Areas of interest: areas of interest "Xinghua (Yudu County) Garment Co., Ltd."
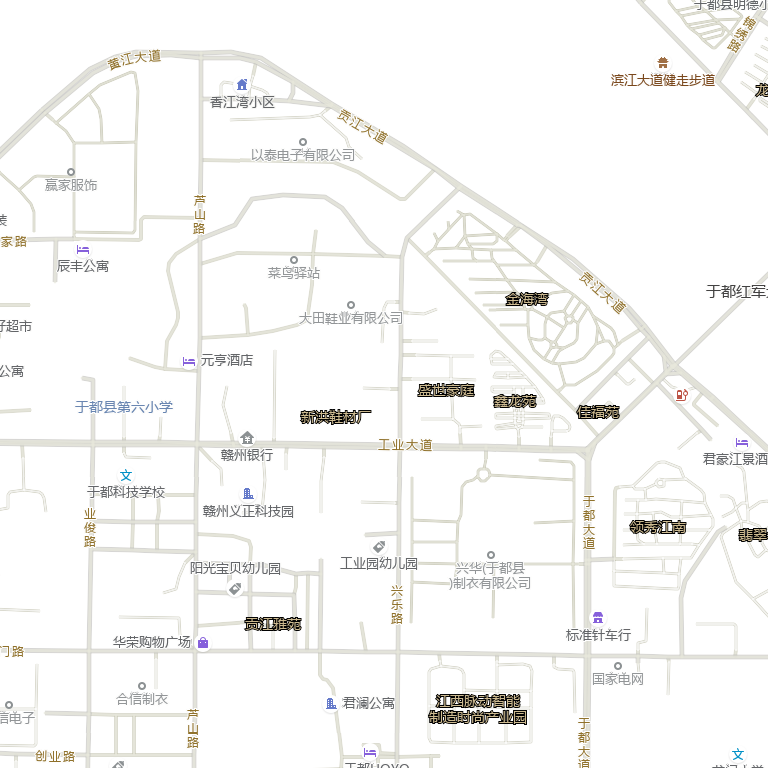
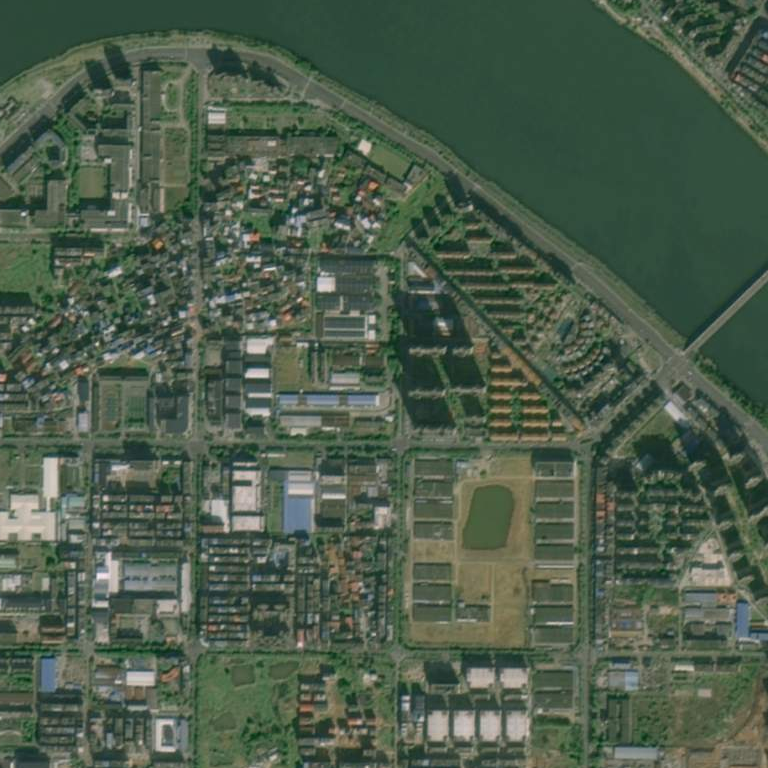